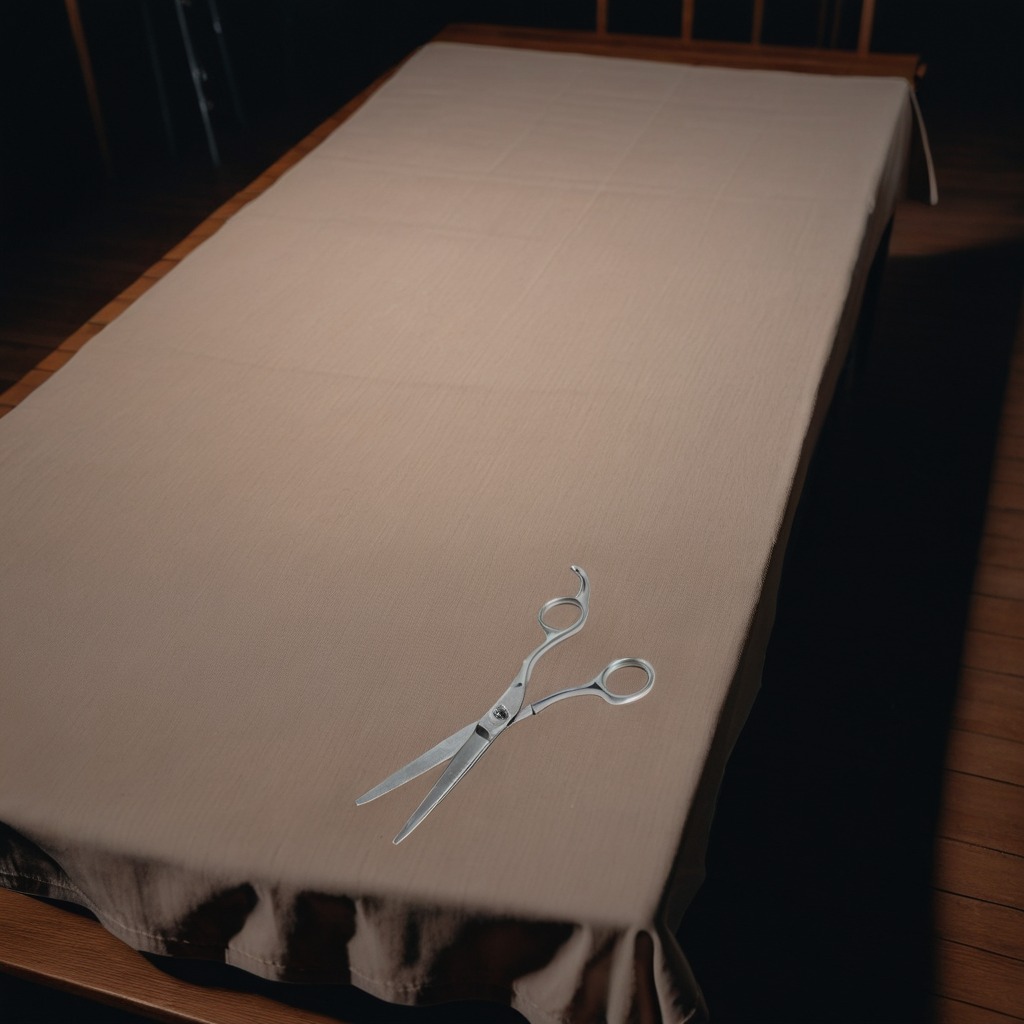
A scissor is lying on the wooden table.